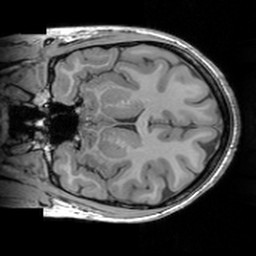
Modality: T1w
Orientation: coronal
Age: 19
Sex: female
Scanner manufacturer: siemens
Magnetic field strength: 3 T
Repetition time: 1.63 s
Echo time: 0.00311 s